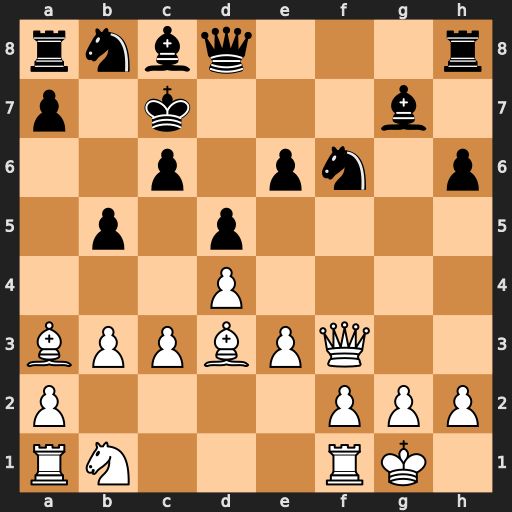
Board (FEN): rnbq3r/p1k3b1/2p1pn1p/1p1p4/3P4/BPPBPQ2/P4PPP/RN3RK1
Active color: w
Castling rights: -
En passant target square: -
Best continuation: Qg3+ Kb7 Qxg7+